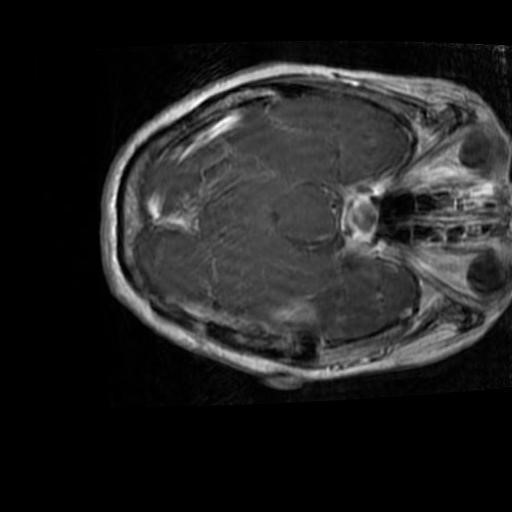
Label: brain_glioma